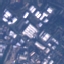
Land use / land cover class: Industrial